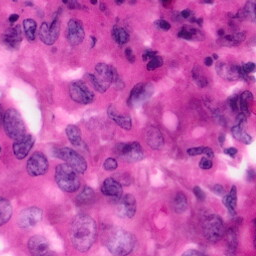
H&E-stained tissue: Pancreatic